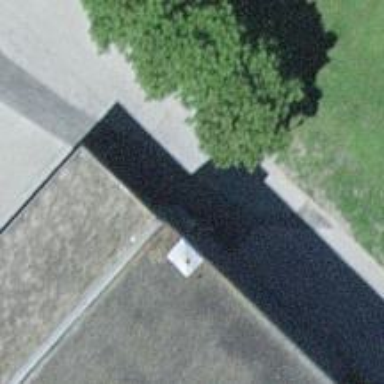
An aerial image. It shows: Lift gate barrier.